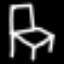
Label: chair